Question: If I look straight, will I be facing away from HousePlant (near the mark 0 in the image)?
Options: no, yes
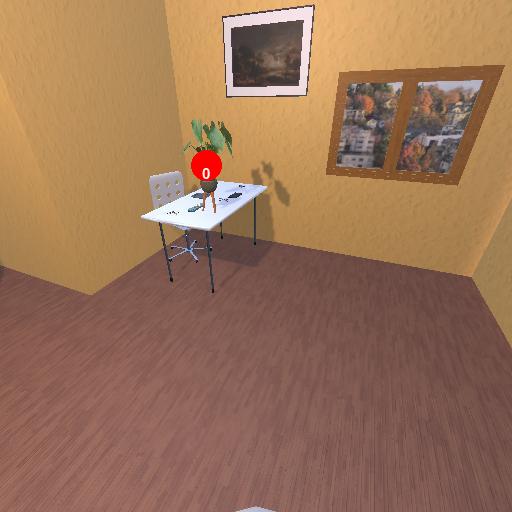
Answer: no